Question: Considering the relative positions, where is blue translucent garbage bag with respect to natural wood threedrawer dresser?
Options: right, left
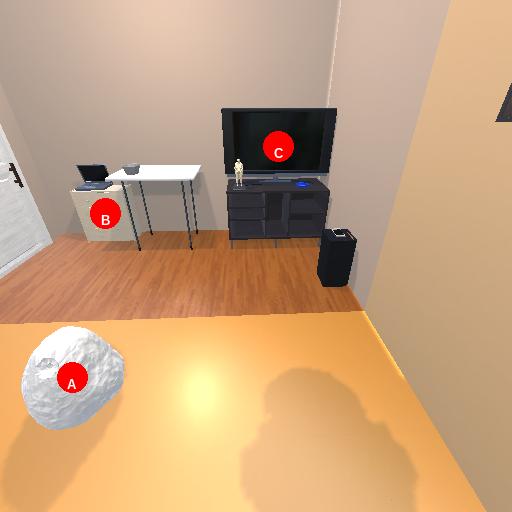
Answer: right